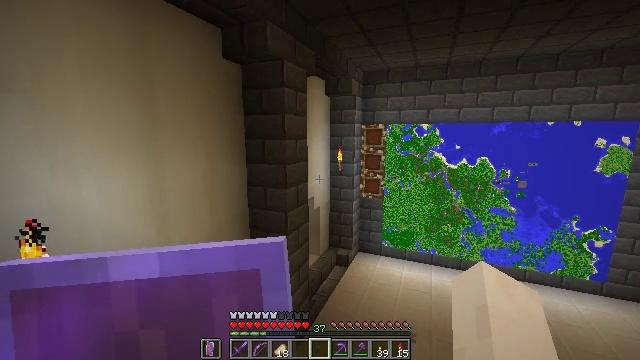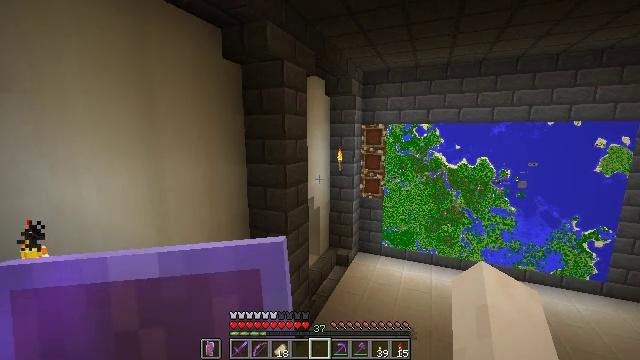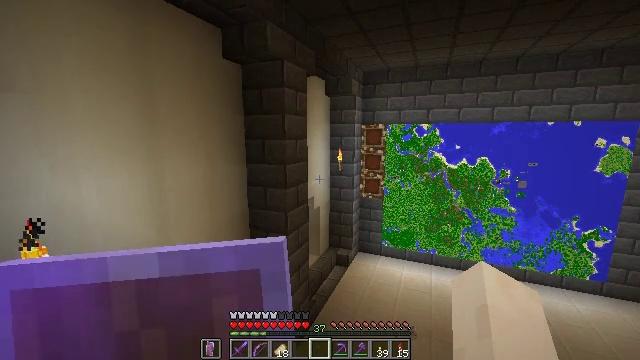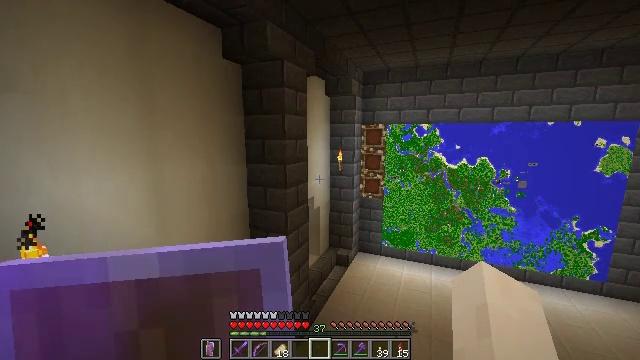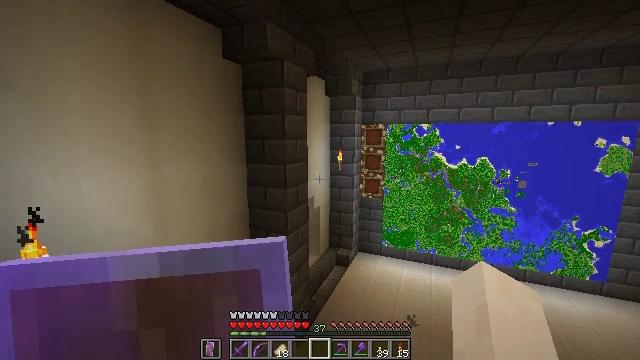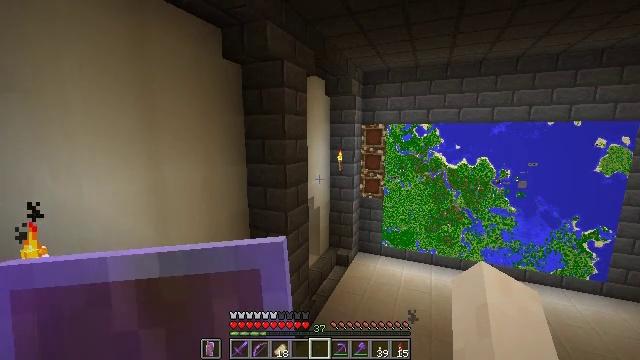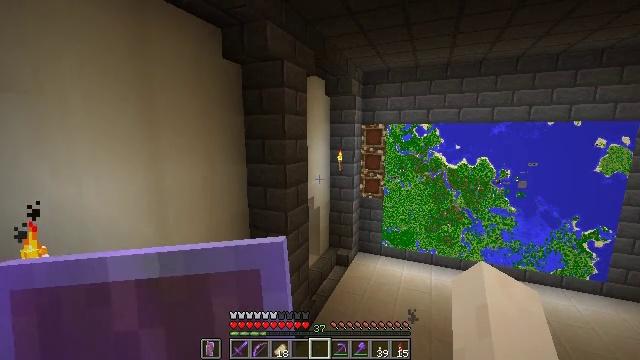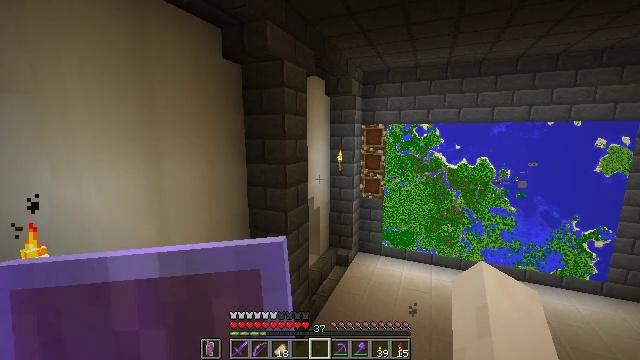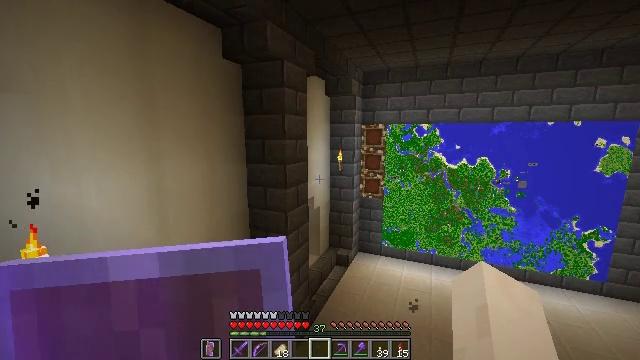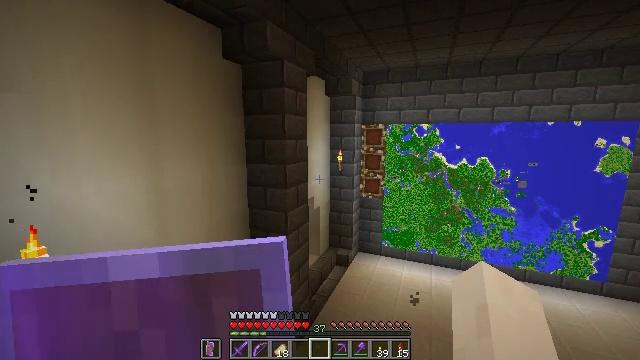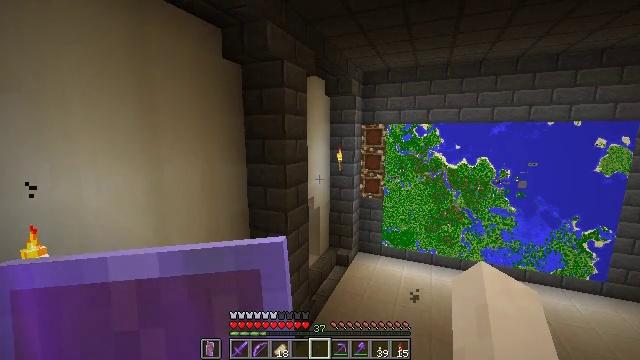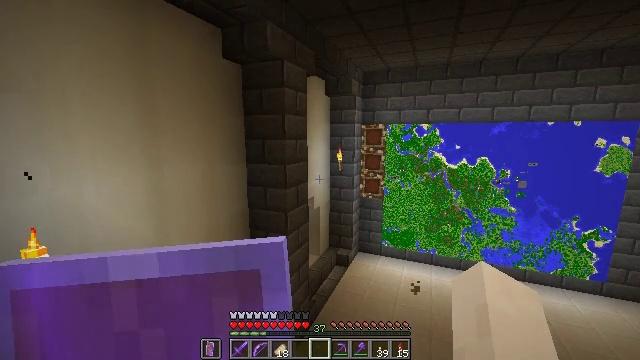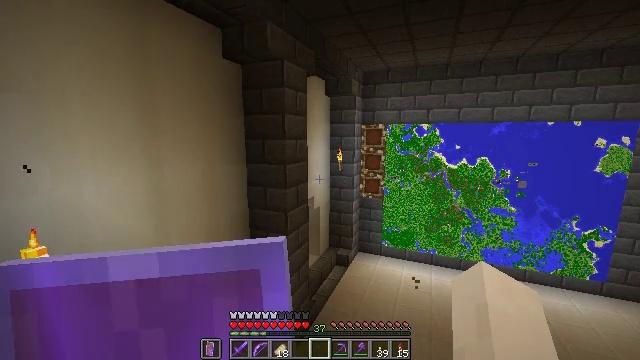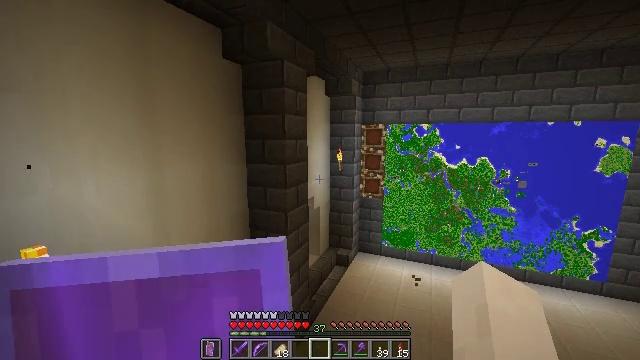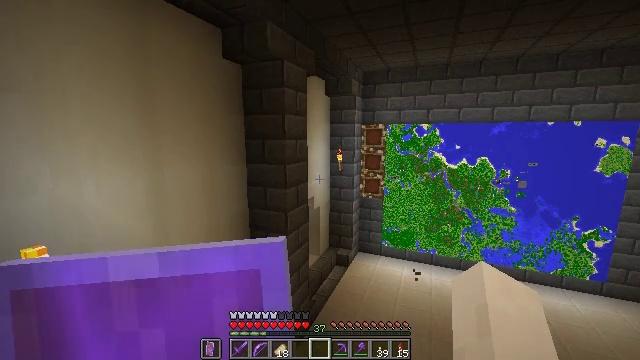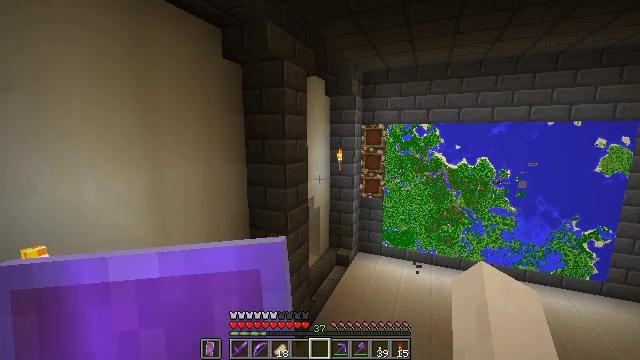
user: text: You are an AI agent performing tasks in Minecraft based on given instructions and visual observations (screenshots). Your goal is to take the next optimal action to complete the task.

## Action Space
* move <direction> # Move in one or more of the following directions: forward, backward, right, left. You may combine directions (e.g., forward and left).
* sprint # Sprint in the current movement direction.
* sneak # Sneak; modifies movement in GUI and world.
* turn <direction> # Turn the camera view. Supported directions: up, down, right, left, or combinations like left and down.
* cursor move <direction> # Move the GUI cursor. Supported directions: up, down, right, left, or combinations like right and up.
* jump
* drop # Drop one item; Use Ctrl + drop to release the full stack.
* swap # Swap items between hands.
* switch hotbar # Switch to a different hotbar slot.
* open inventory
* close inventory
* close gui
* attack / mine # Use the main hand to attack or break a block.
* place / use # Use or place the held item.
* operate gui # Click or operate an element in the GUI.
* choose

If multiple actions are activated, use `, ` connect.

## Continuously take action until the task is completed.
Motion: motion action
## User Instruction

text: Craft the filled map using your resources.
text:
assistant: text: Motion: no_op
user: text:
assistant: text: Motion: no_op
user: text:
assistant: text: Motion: no_op
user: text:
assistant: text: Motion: no_op
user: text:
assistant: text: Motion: no_op
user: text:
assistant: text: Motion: no_op
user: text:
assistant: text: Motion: no_op
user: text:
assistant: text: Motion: no_op
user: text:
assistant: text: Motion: no_op
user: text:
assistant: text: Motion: no_op
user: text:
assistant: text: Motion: no_op
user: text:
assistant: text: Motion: no_op
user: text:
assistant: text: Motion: no_op
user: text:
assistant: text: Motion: no_op
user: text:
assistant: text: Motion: no_op
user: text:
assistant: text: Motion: no_op
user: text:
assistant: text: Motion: no_op
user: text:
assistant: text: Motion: no_op
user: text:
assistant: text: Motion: turn right
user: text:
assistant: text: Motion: turn right and up
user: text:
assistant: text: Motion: no_op
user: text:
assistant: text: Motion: no_op
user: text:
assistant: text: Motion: move forward
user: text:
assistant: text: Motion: move forward
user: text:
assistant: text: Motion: move forward
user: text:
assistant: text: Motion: move forward
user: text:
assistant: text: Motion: move forward
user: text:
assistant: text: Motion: move forward
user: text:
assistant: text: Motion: move forward
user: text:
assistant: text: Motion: move forward, turn right and up